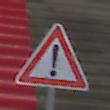
Verkehrszeichen: Gefahrenstelle
Umgebung: Outdoor, Urban
Tageszeit: Midday
Wetter: Overcast
Licht: Natural
Jahreszeit: NotSpecified
Kontrast: LowContrast